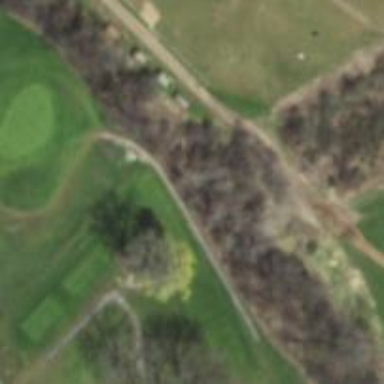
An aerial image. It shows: Golf tee on grassy land.